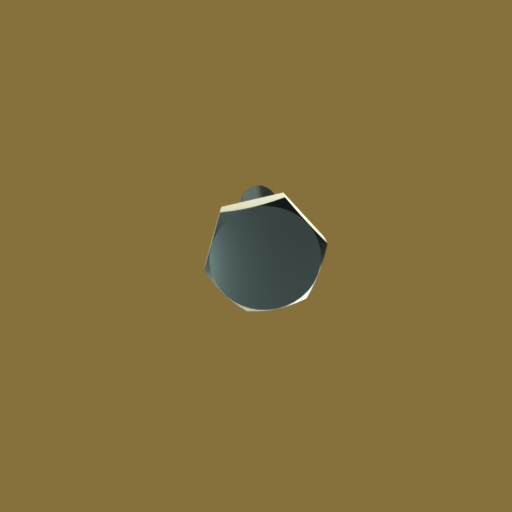
Label: bolt